Aerial crown-view tile of a tropical tree (Barro Colorado Island, Panama), acquired 20250818:
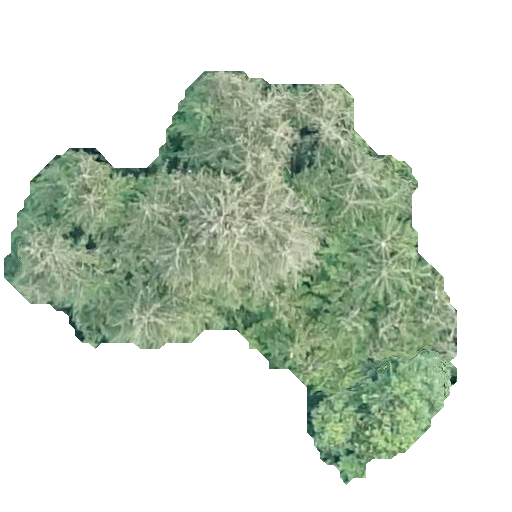
Species: Quararibea stenophylla
GBIF accepted scientific name: Quararibea stenophylla
Crown area: 148.446 m²